Question: Here is my code
'''
<Field
name="options"
rules="required"
v-slot="{ errorMessage, value, field }"
>
<q-select
filled
dense
use-chips
use-input
multiple
:model-value="value"
:options="state.options"
label="Filled"
v-bind="field"
:error-message="errorMessage"
:error="!!errorMessage"
/>
</Field>
'''
How do I use the use-input attributes and remove the double value that display in the select field? Please help thank you.
Q-Select-validation

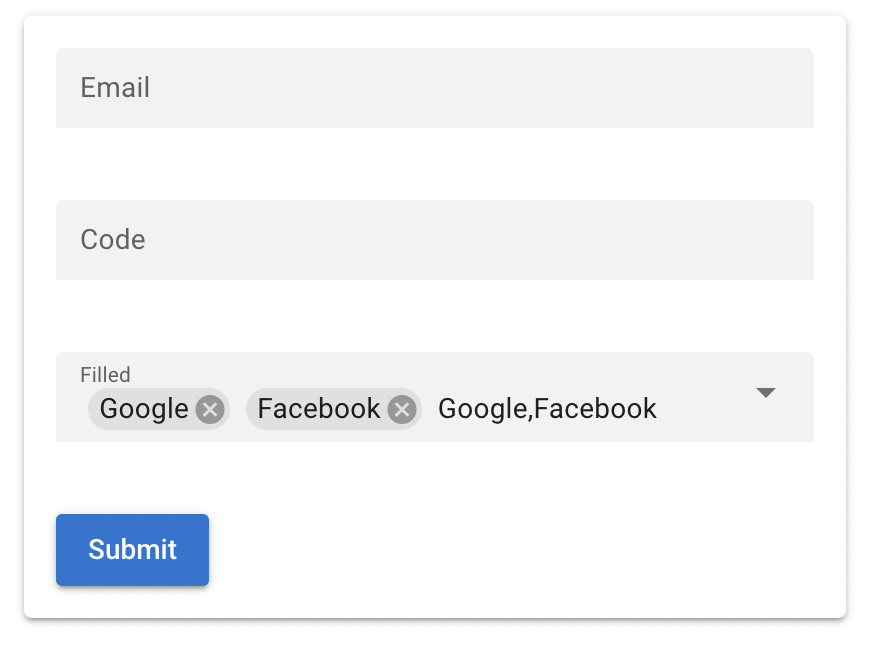
Answer: Issue solved Thanks to logaretm.
Because v-bind="field" is doing a bunch of even listening which conflicts with that component. The field object doesn't know the kind of the component/element so it tries to cover as much cases as possible by listing to input, change, update:model-value events. In that component case it is possible it emits both input and update:model-value because of the text input inside it.
You can fix it by being selective of what events should change the value with handleChange.
<URL>